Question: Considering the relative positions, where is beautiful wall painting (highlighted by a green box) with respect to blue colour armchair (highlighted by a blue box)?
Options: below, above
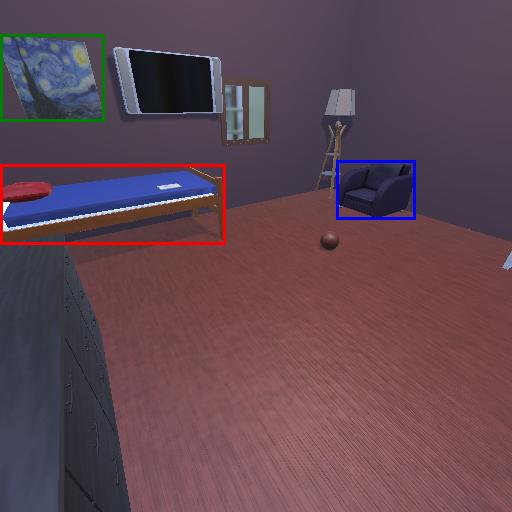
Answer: below